Question: I'm trying to create a application where the taskbar and the JPanel(for example) has the same color, so that they look connected. Just like Spotify!

My way of doing this was to 'frame.setUndecorated(true);' and then paint my own background and add Photoshopped jbuttons as exit and so on. It works, but! Its not very professional and not "right", I want to do this the proper way. I think they are using C++ at Spotify, but I'm more in to Java. Is that going to be a problem?
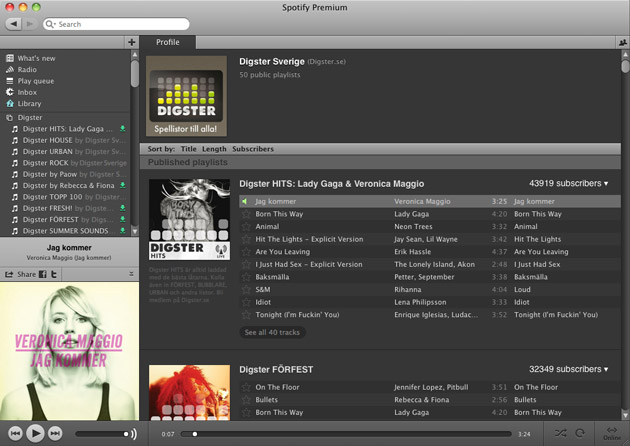
Answer: I think that <URL>,
For Substance you can't set 'frame.setUndecorated(true);' because there it modifies the ToolBar, too.
EDIT:
Substance (but you have to download the code source) has implemented a preview for all known Java Swing Look & Feels in one 'JFrame'.